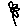
Label: flower